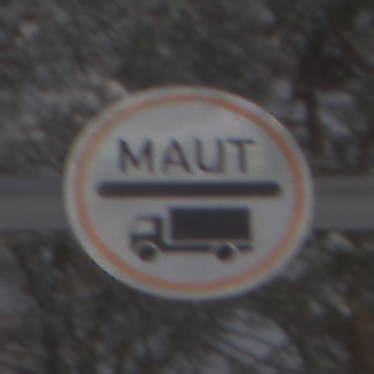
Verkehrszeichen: Mautpflicht
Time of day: MorningAfternoon
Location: Outdoor (Nature)
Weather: PartlyCloudy
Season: Winter
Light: Natural